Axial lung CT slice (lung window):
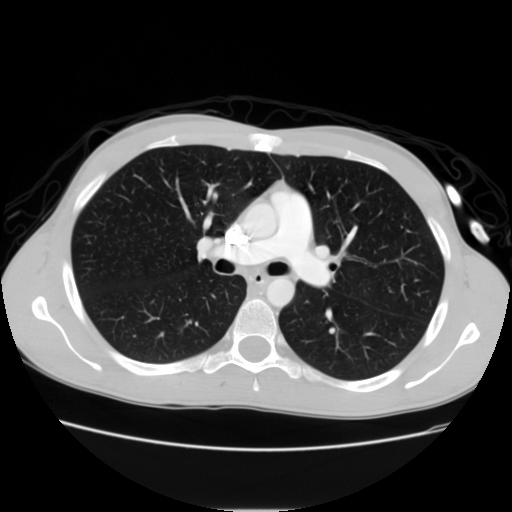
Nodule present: no